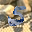
Label: 5